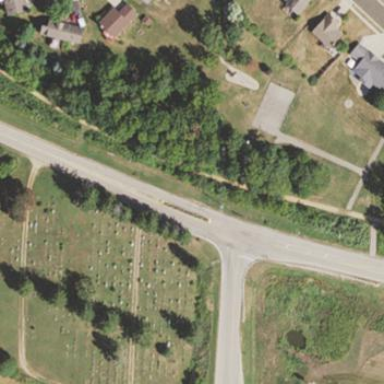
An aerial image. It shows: Cemetery with graves.